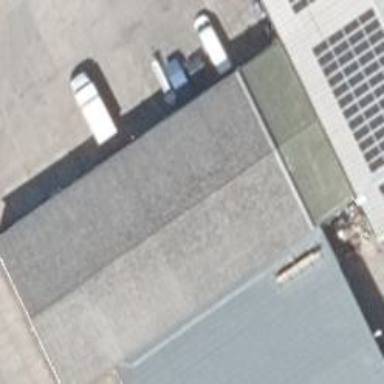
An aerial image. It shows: Commercial building.